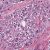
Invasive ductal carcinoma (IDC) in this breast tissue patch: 1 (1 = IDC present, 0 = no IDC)